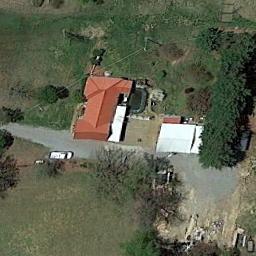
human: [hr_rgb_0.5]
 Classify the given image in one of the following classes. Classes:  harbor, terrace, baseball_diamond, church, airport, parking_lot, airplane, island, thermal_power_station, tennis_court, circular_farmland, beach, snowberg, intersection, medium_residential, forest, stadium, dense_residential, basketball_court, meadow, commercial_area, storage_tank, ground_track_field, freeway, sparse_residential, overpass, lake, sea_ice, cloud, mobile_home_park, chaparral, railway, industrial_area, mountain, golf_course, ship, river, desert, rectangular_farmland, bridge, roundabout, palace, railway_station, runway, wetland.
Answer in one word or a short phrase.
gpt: sparse_residential